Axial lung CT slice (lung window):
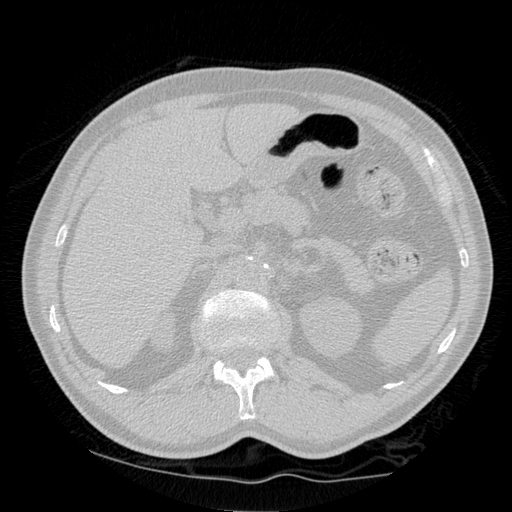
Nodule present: no